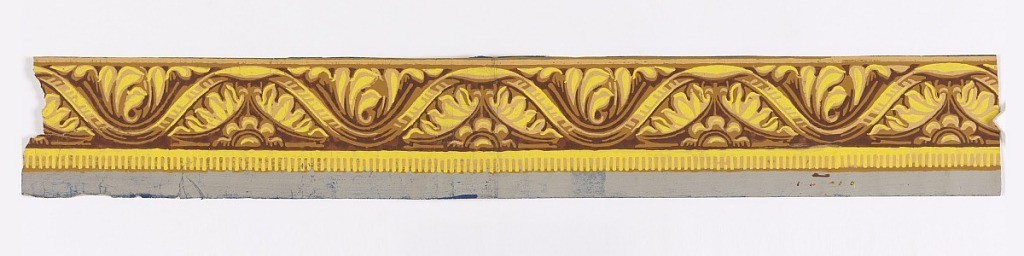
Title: Border
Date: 1815
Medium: Block-printed on handmade paper
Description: Classical motif. Architectural molding with central scolling band. Demi-loon floral boss below with acanthus motif above. Printed in yellow and shades of yellow ocher. Printed on gray ground.